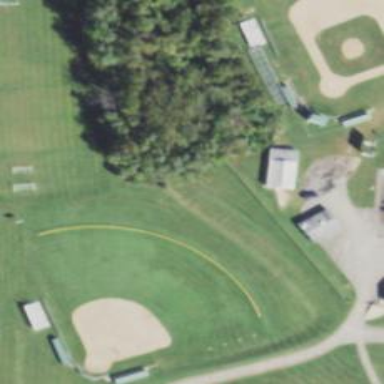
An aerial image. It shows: Softball pitch for leisure and sport activities.